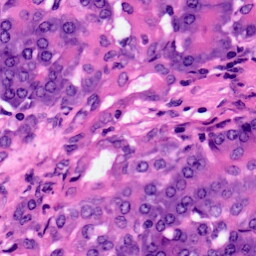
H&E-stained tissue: Pancreatic